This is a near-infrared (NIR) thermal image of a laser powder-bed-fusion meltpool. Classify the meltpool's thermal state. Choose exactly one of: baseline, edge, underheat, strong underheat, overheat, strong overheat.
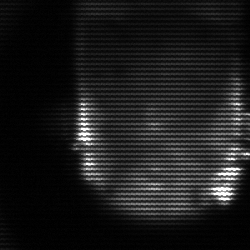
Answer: baseline